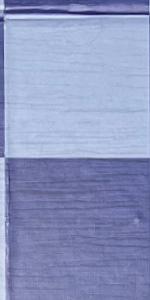
Label: Empty